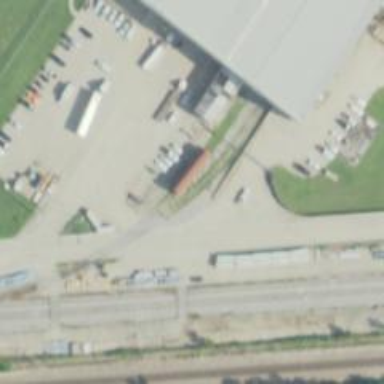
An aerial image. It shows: Railway siding for service.